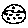
Label: moon